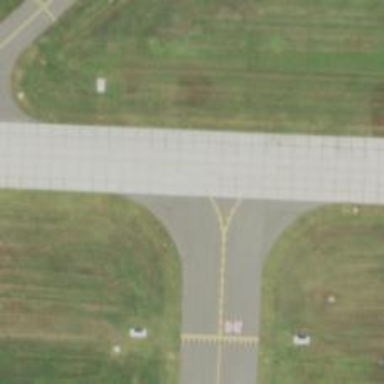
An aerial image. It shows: Image of taxiway at airport.